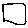
Label: square